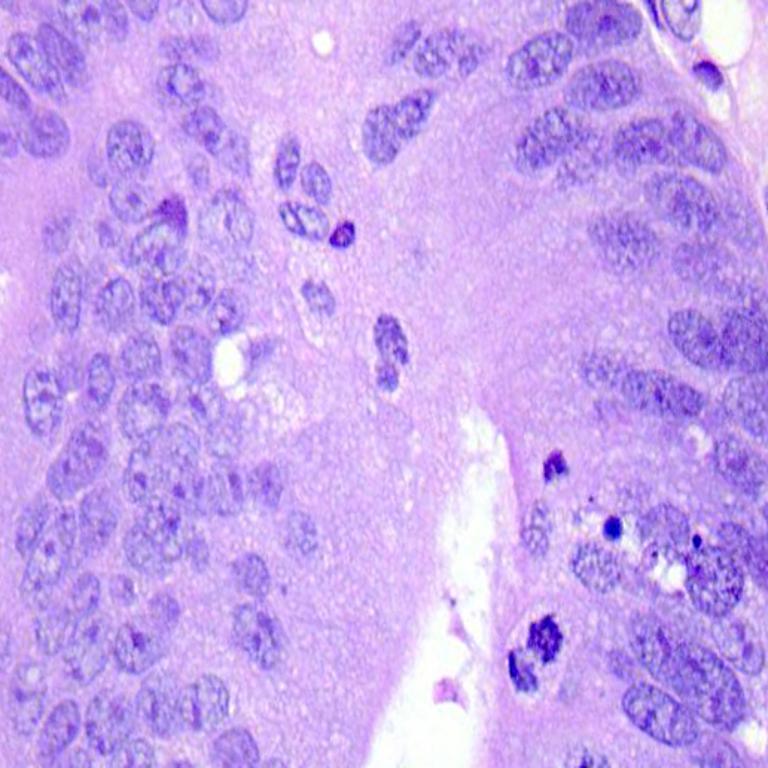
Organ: colon
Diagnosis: adenocarcinomas